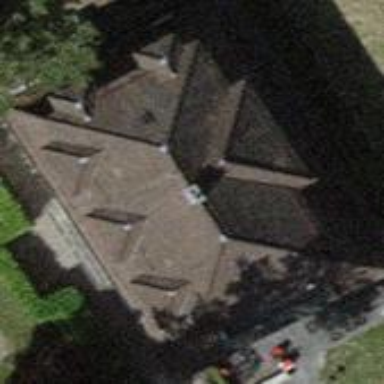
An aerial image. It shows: Building with pyramidal roof shape.